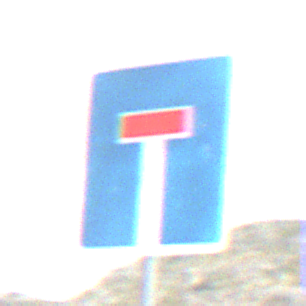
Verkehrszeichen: Sackgasse
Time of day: Midday
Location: Outdoor (Nature)
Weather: Overcast
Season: NotSpecified
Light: Natural